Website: apple
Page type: customer-info-address
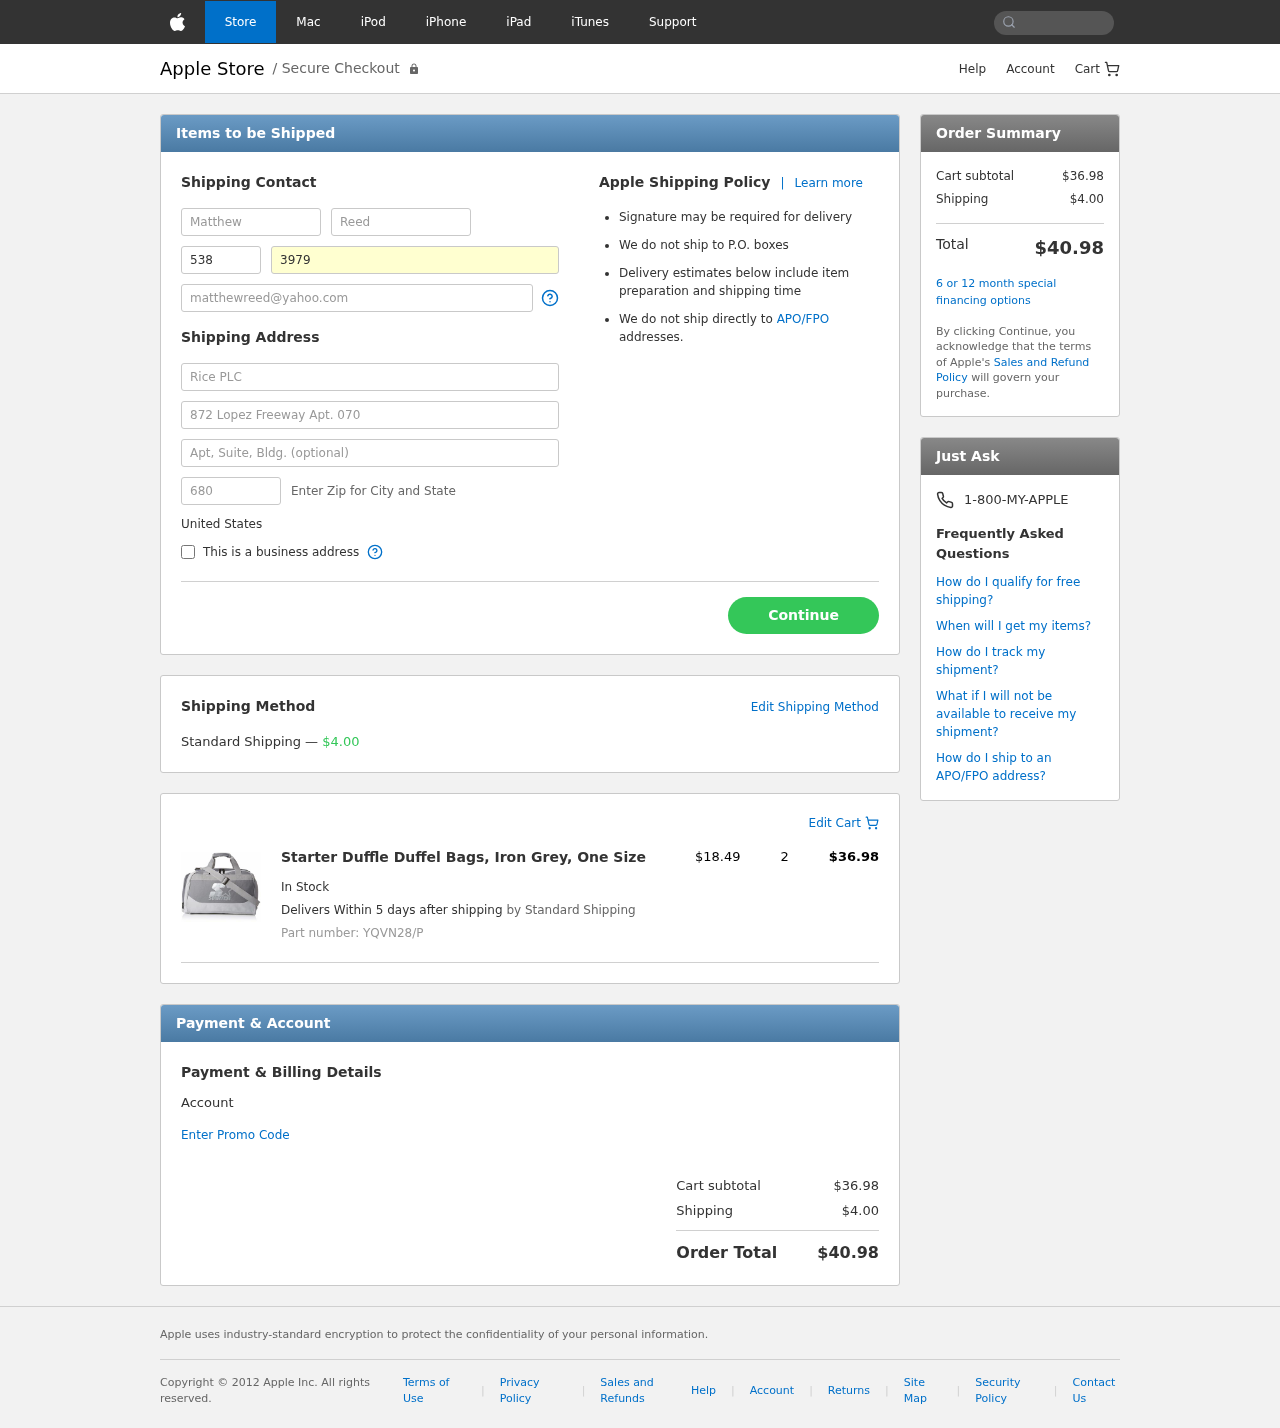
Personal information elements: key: PII_COUNTRY
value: United States
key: PII_FIRSTNAME
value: Matthew
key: PII_LASTNAME
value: Reed
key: PII_PHONE_AREA
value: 538
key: PII_PHONE_LINE
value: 3979
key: PII_EMAIL
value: matthewreed@yahoo.com
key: PII_COMPANY
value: Rice PLC
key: PII_STREET
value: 872 Lopez Freeway Apt. 070
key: PII_POSTCODE
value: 68041
Product elements: key: PRODUCT1_NAME
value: Starter Duffle Duffel Bags, Iron Grey, One Size
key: PRODUCT1_PRICE
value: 18.49
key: PRODUCT1_QUANTITY
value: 2
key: PRODUCT1_SKU
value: YQVN28/P
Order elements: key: ORDER_SHIPPING_COST
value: $4.00
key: ORDER_ITEM_TOTAL
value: $36.98
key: ORDER_SUBTOTAL
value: $36.98
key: ORDER_TOTAL
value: $40.98